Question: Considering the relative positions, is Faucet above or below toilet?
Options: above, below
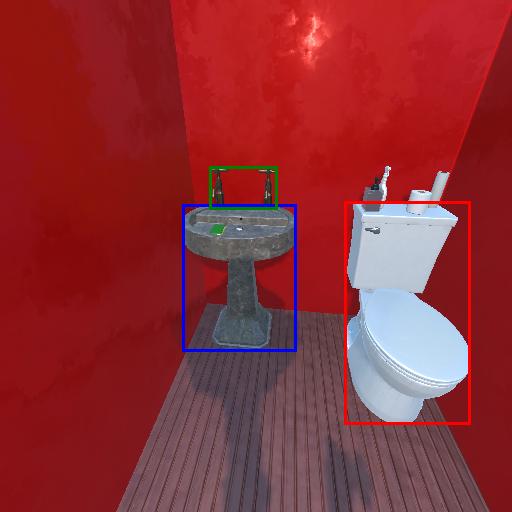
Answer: above